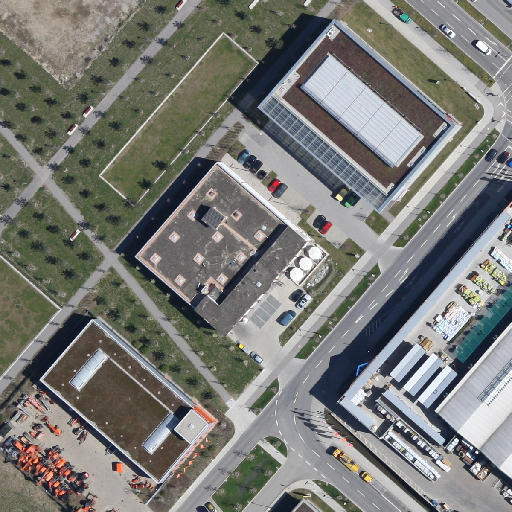
Referring expression: heavy-duty vehicle in the parking area